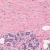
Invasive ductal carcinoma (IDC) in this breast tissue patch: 0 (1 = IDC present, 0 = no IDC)